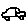
Label: car